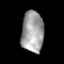
Tissue: prostate
Cell type: T cells
Senescence score: 0.8267
Nuclear area (px): 891
Mean DAPI intensity: 161.138